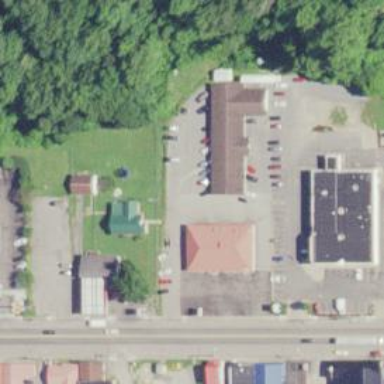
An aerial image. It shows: Clinic.